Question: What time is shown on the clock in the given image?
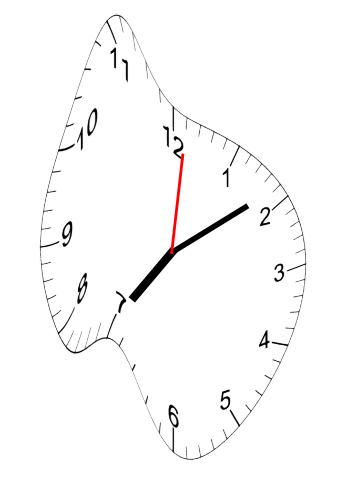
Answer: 07:09:01